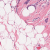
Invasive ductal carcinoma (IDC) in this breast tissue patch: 0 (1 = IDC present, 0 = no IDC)